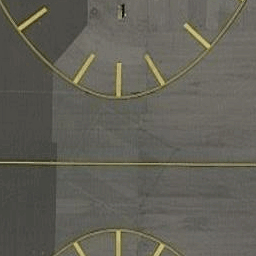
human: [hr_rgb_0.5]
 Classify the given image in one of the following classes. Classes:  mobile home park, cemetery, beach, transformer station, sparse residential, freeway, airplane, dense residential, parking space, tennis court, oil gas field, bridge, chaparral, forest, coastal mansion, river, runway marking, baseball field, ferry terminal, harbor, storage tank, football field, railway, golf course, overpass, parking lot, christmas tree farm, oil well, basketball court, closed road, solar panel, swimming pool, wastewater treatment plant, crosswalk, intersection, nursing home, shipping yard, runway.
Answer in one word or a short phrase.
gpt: runway marking